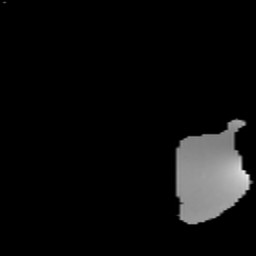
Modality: T2w
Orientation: sagittal
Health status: healthy
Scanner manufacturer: siemens
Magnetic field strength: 3 T
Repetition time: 12 s
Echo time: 0.092 s